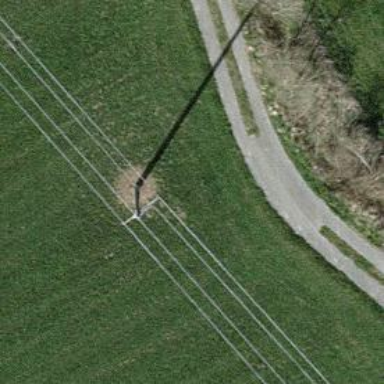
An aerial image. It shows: Power tower.